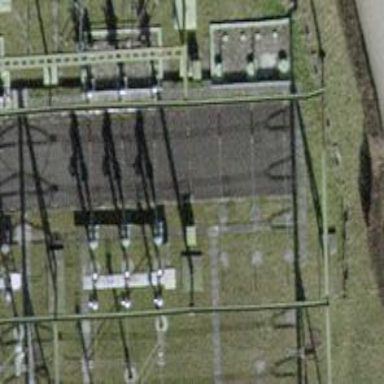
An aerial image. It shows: Bay for power lines.